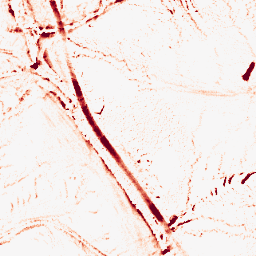
Category: morphological
Decomposition family: morphological
Decomposition parameters: operation: opening
size: 5
Upsampling method: sinc_blackman
Upsampling parameters: scale: 8
kernel_size: 16
Upsampling scale: 8